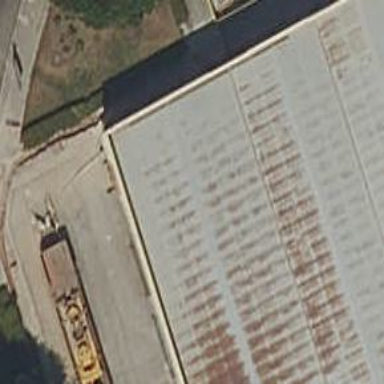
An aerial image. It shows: Yard meant for services.